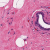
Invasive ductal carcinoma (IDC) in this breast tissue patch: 0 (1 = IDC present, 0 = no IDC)